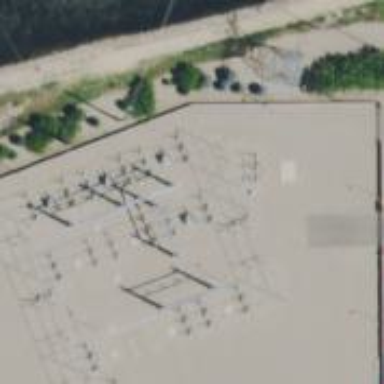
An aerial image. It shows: Switch for power supply.